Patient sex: M
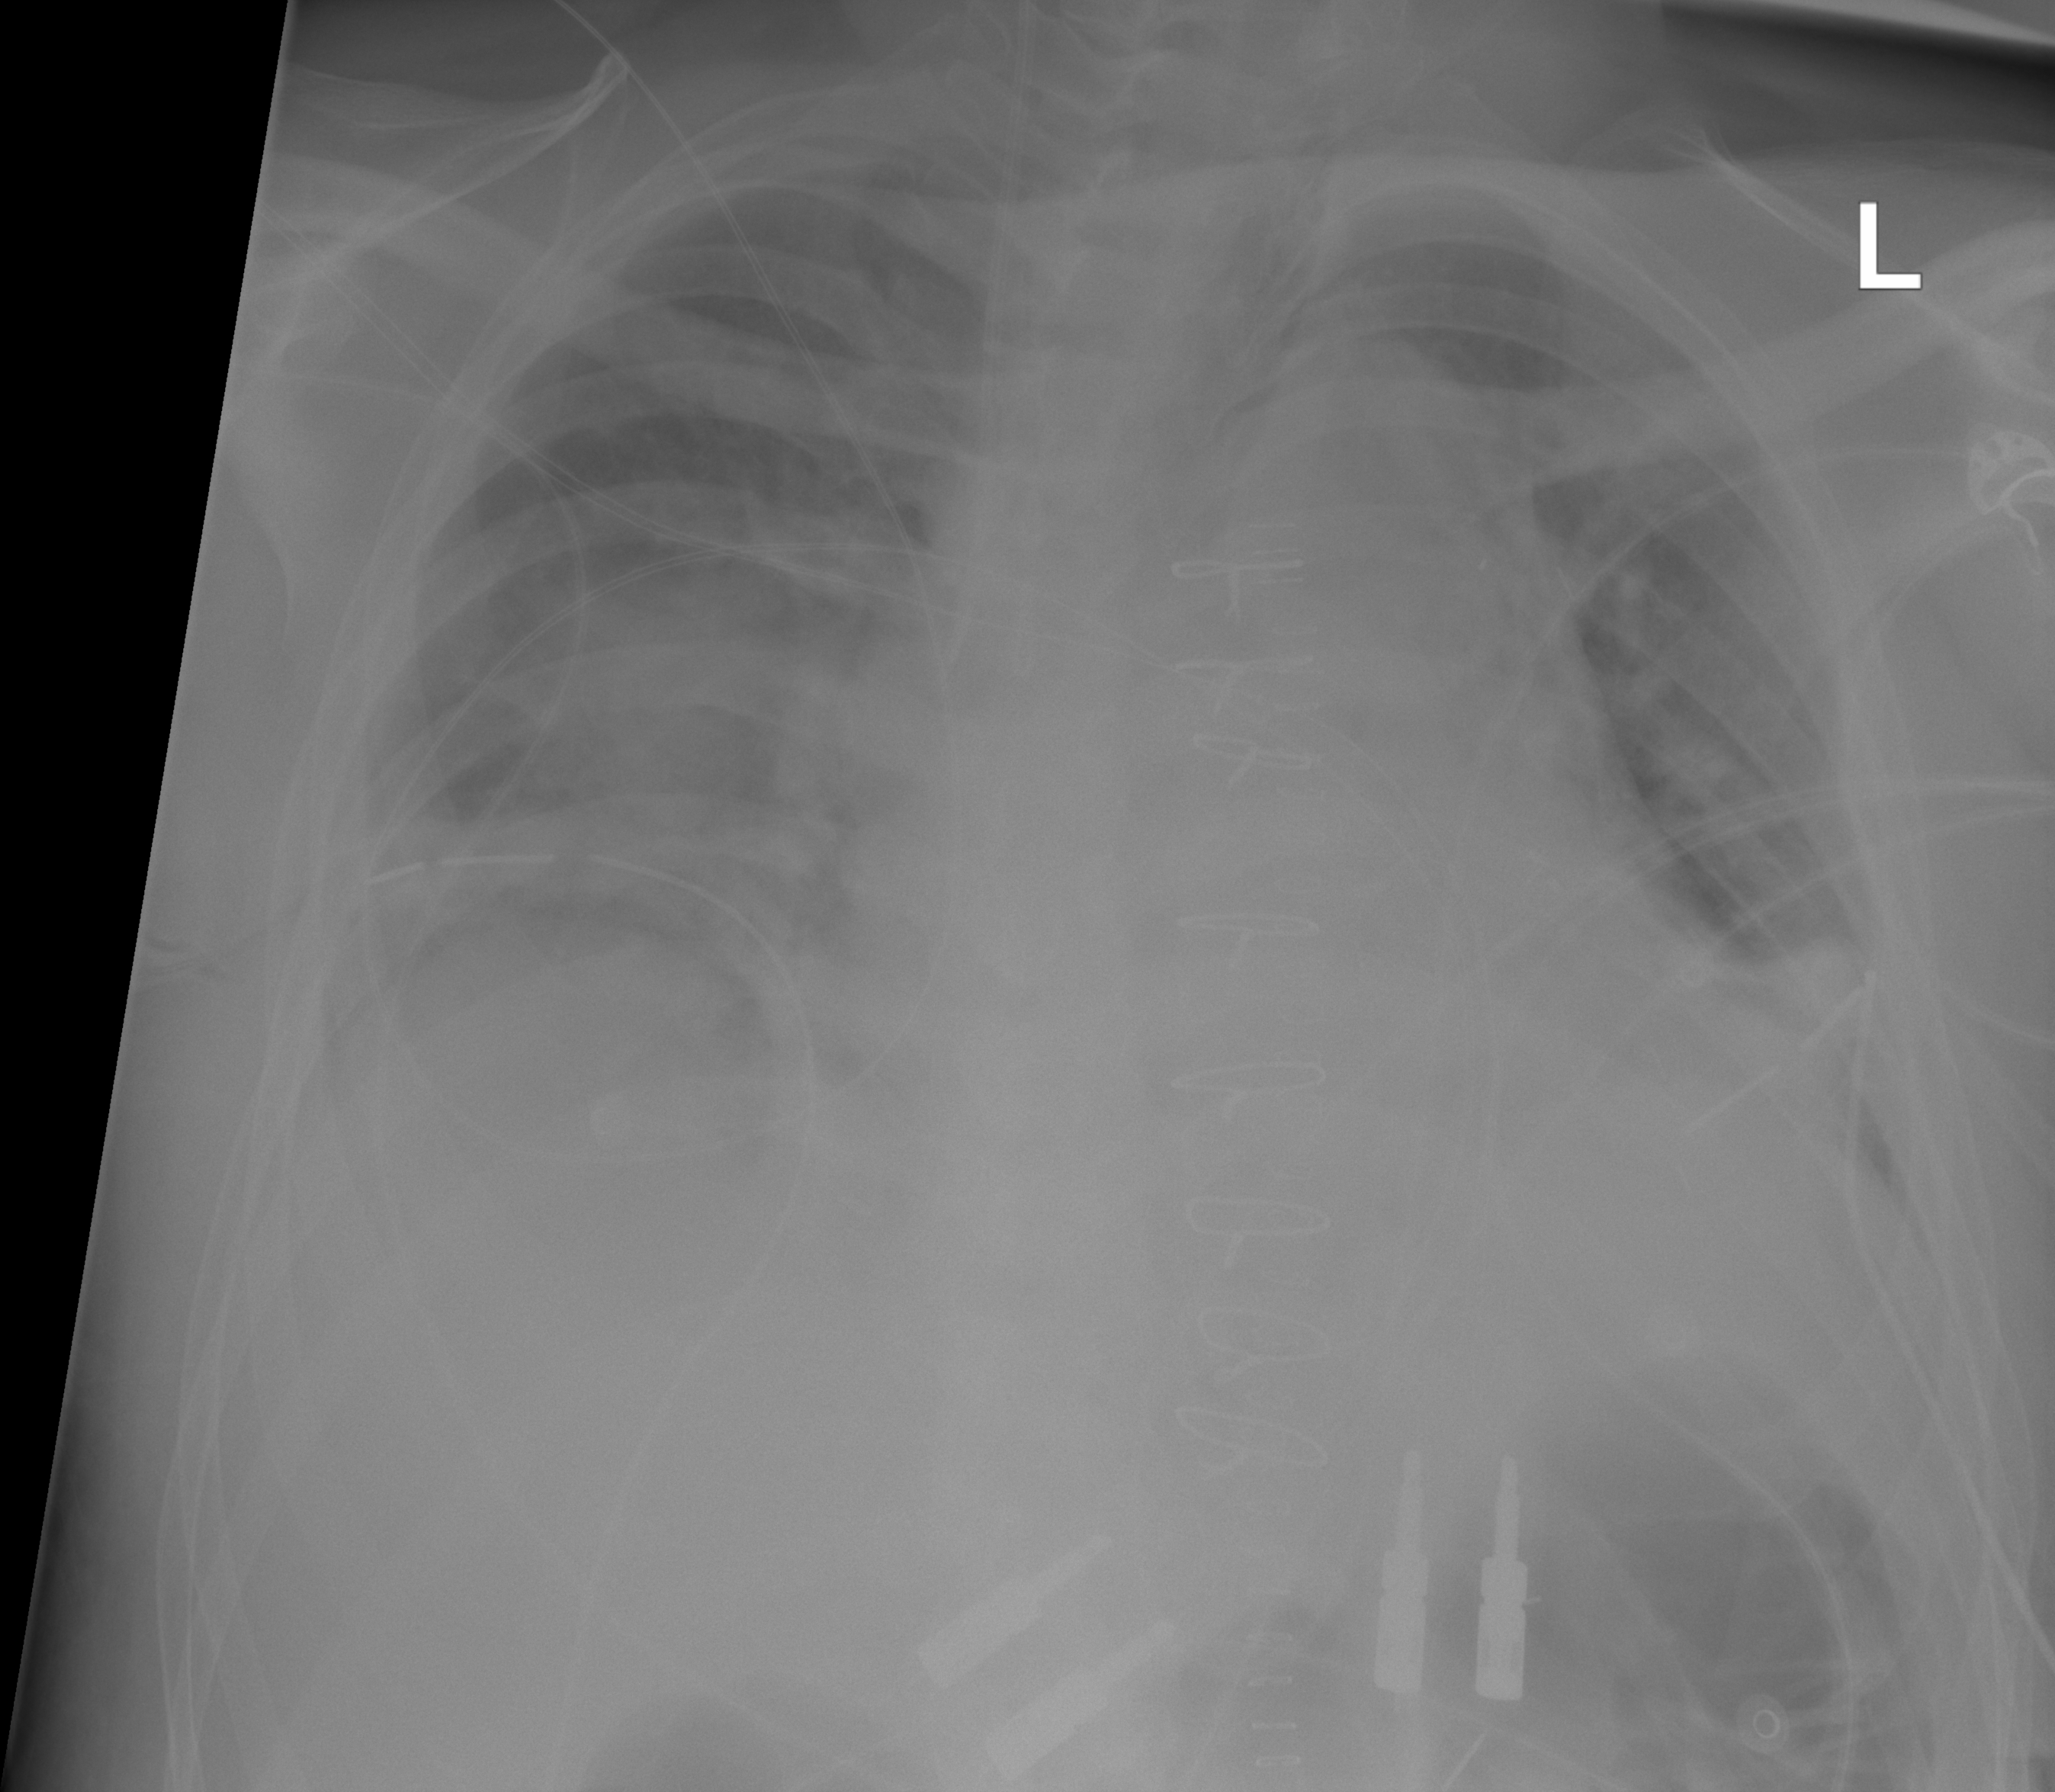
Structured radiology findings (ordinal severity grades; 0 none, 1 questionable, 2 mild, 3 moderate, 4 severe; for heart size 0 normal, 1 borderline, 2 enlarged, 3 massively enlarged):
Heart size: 2
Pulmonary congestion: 2
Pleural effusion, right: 2
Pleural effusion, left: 0
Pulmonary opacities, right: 2
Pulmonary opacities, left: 0
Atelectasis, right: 3
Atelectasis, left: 2